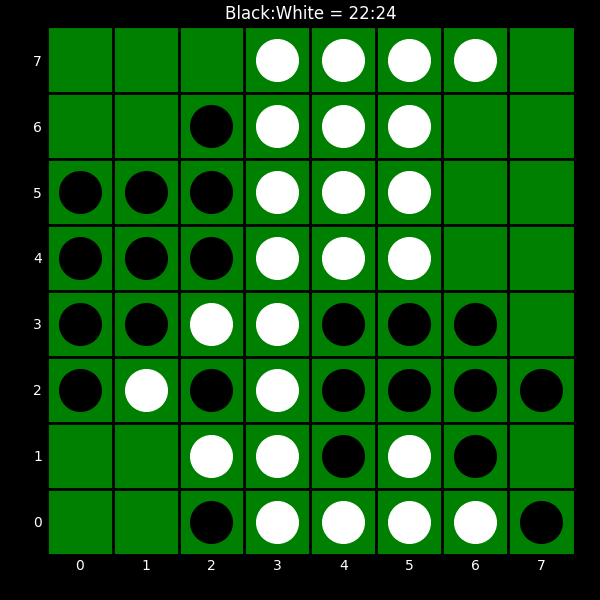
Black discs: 22
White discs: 24